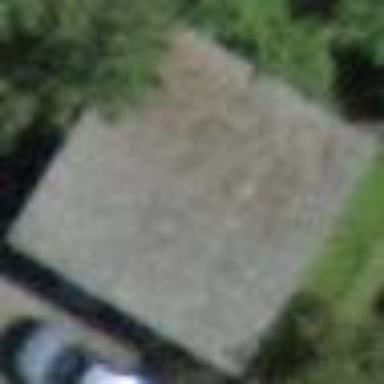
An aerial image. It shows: Garage.